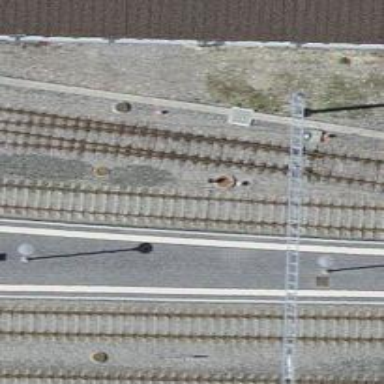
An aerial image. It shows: Railway switch.